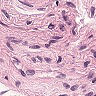
Metastatic tissue present: no